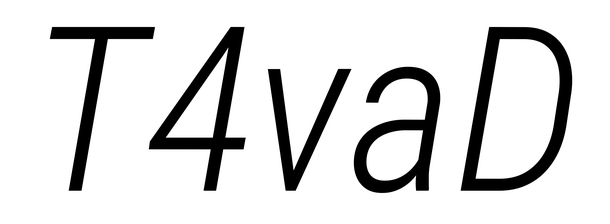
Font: Roboto-Italic_Condensed_Light_Italic